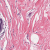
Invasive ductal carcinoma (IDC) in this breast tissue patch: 0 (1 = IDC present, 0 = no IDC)